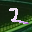
Label: 2